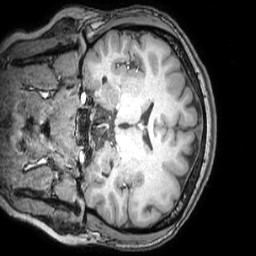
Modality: T1w
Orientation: coronal
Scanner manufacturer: philips
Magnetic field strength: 3 T
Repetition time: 0.008 s
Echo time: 0.0035 s